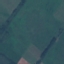
Land use / land cover: Pasture